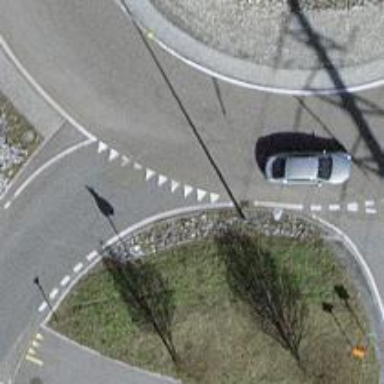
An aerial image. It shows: Road with "give way" sign.